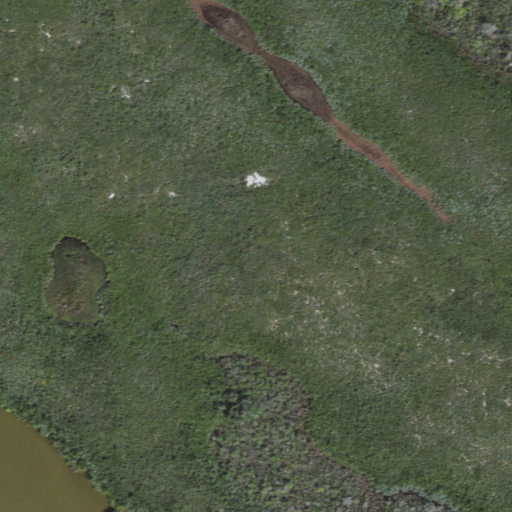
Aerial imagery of ridge(s) in Florida named Broadaxe Ridge containing woody wetlands, evergreen forest, grassland, and open water